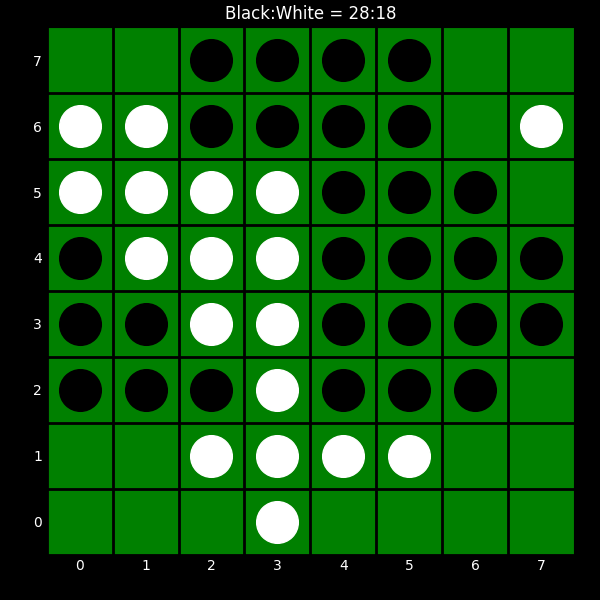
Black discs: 28
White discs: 18